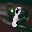
Label: 1